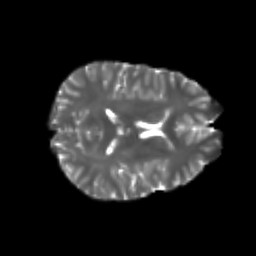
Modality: T2w
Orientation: axial
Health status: healthy
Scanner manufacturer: philips
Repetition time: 7.389 s
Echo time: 0.08599 s